Interaction volume radius: 5 \u00c5
Interaction volume height: 30 \u00c5
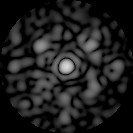
Disorder parameter: 0.638